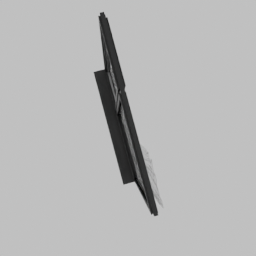
Label: architecture